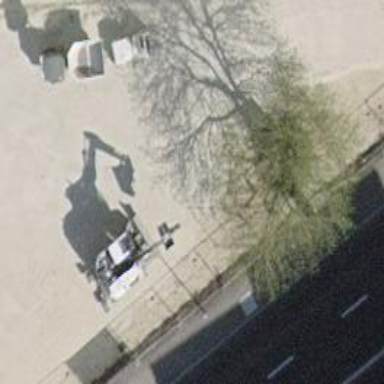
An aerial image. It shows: Motorcycle parking area.